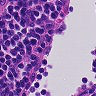
Metastatic tissue present: no